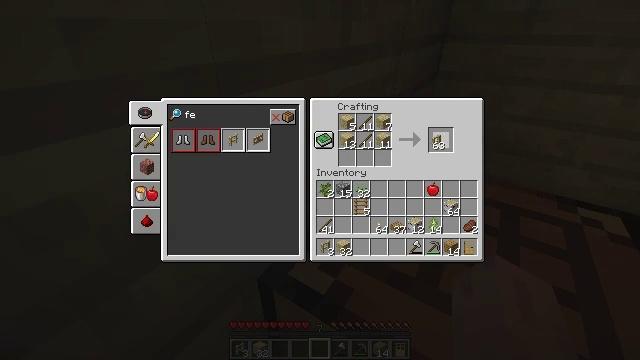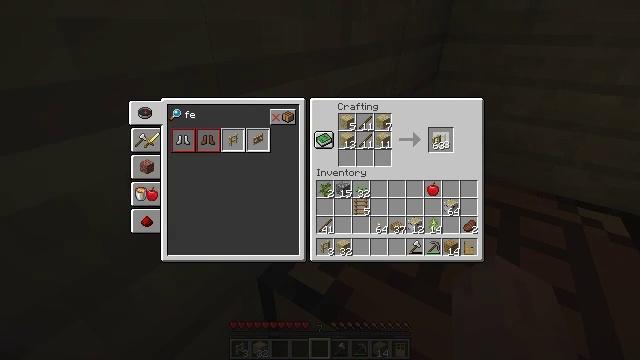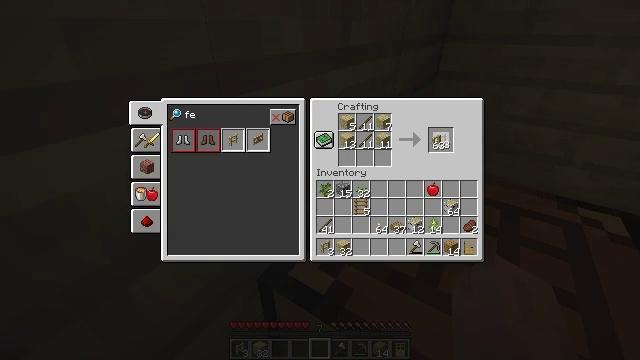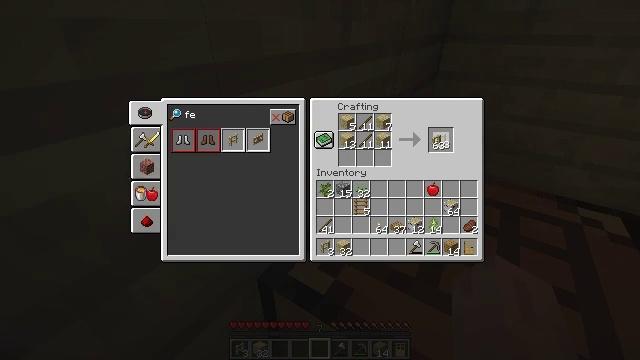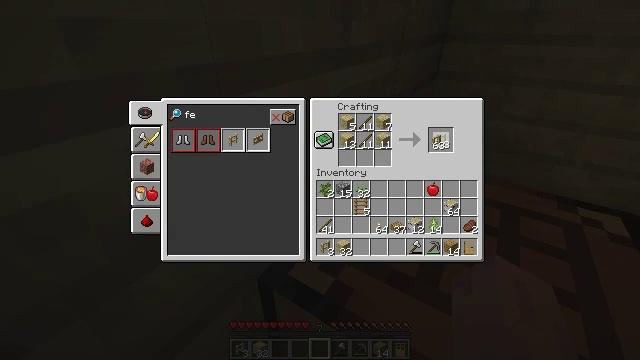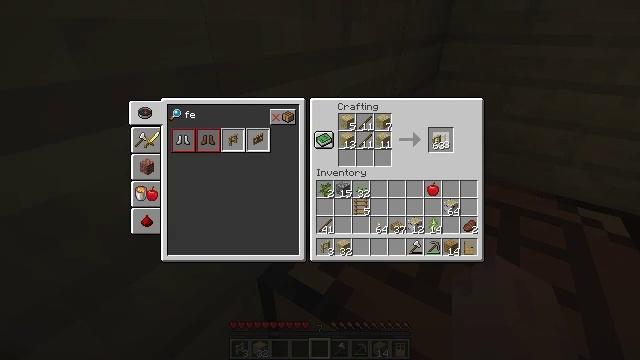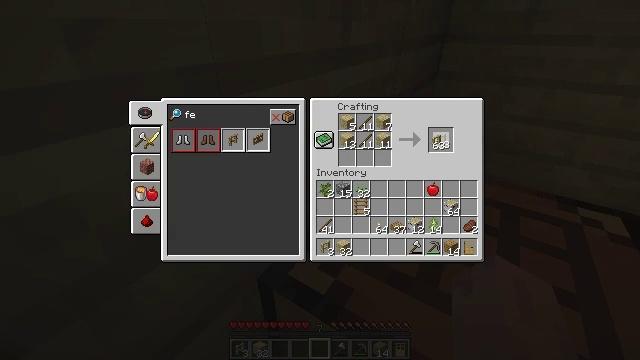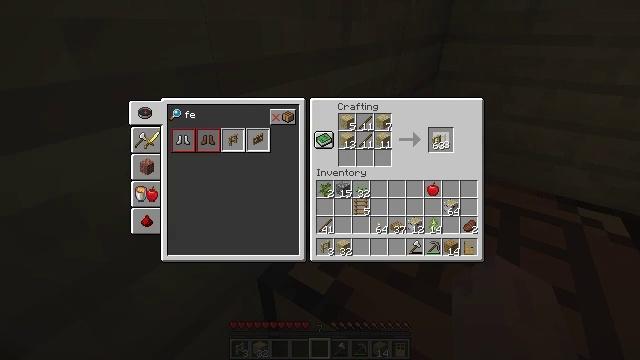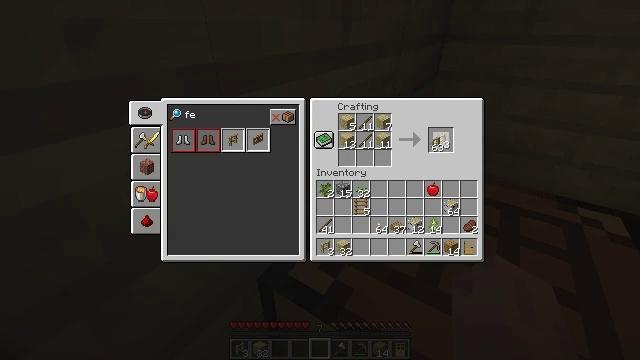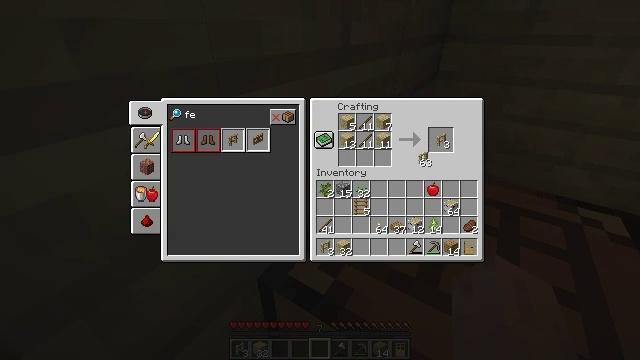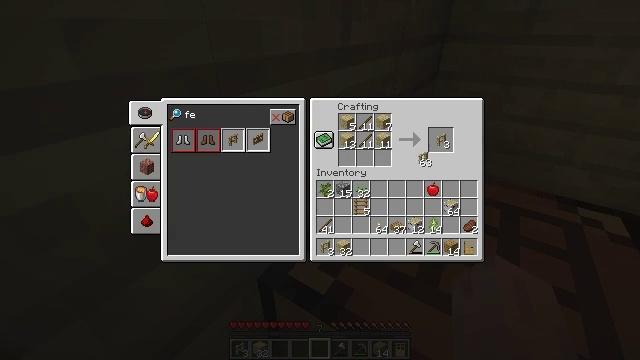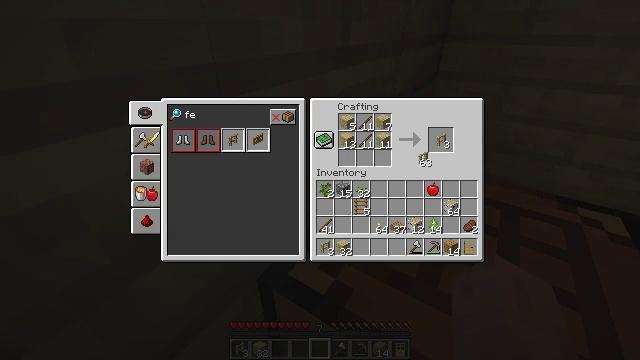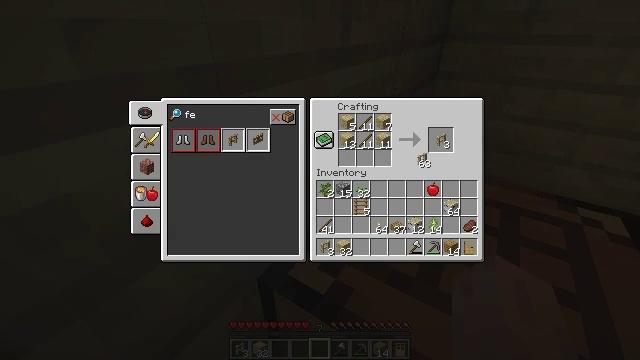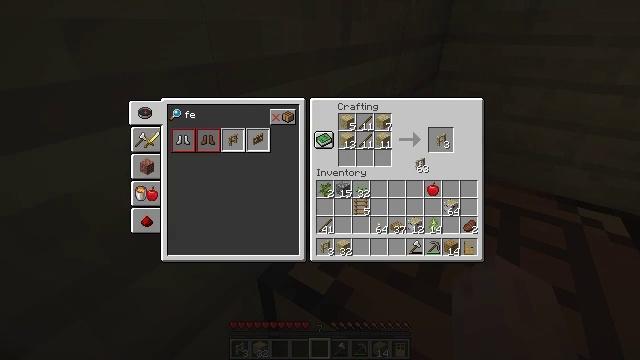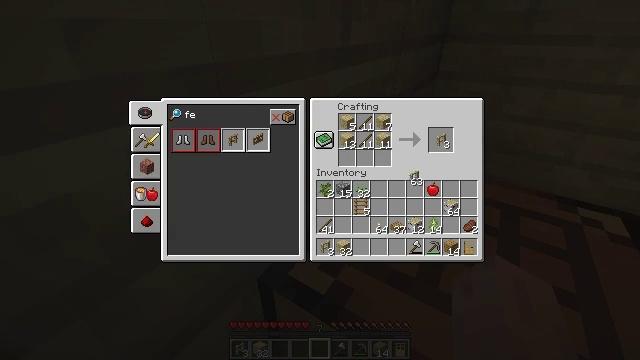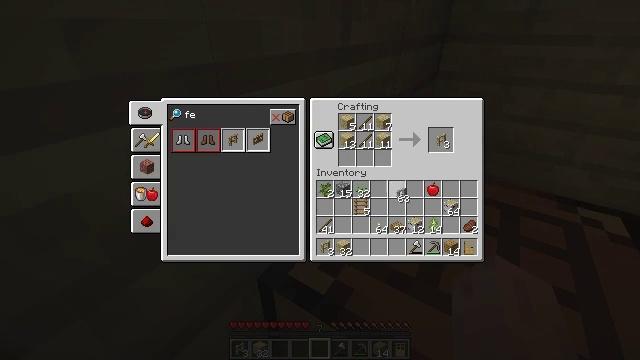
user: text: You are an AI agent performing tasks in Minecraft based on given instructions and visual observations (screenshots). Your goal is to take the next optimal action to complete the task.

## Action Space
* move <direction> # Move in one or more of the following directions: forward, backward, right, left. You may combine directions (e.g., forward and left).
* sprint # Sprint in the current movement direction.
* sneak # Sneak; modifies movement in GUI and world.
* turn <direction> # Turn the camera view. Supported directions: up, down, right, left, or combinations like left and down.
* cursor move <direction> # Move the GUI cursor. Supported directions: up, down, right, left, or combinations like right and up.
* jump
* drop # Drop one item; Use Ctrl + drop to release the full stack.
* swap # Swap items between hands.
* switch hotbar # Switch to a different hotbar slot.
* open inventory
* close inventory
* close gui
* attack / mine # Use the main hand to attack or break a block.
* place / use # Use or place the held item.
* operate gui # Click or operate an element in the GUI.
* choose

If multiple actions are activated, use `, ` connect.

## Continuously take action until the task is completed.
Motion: motion action
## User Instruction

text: Craft a birch fence by organizing birch planks and sticks in the crafting grid.
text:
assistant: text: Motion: no_op
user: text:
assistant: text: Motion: no_op
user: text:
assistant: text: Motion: no_op
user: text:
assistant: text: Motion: no_op
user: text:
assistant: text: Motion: no_op
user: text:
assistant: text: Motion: no_op
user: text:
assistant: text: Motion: no_op
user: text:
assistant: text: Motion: no_op
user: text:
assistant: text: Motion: cursor move left and down
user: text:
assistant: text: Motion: no_op
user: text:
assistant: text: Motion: no_op
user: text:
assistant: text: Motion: no_op
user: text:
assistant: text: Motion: no_op
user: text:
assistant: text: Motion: cursor move down
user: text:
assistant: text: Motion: cursor move left and down
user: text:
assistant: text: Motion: cursor move left and down
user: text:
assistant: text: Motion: cursor move left and down
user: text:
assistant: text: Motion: cursor move down
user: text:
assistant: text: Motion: no_op
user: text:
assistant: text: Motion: no_op
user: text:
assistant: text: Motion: no_op
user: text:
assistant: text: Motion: cursor move left and down
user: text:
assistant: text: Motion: no_op
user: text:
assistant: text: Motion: no_op
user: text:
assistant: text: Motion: no_op
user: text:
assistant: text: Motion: no_op
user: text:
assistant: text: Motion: no_op
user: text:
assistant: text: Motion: no_op
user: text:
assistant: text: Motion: no_op
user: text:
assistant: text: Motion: no_op